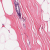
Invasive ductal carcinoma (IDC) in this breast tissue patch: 0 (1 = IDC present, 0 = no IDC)